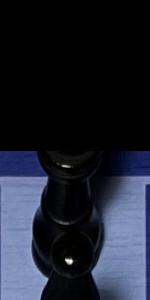
Label: King_Black